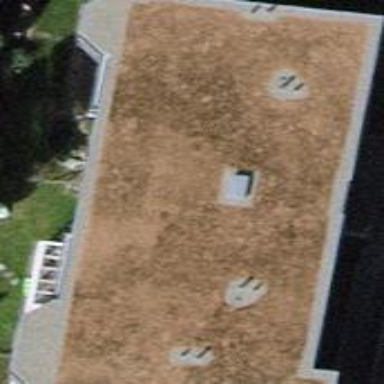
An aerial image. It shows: Apartment building with flat roof.